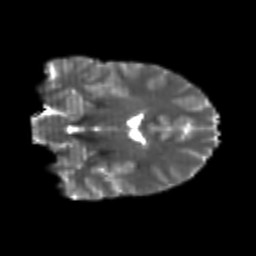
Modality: T2w
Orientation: coronal
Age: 23
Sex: female
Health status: healthy
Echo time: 0.074 s